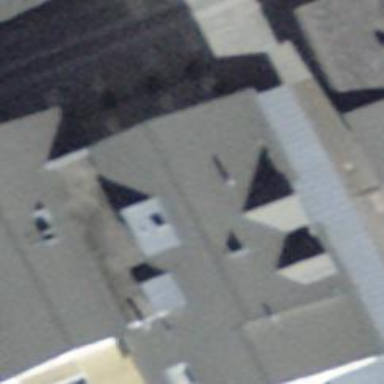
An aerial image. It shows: Clothing store.